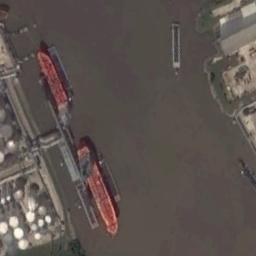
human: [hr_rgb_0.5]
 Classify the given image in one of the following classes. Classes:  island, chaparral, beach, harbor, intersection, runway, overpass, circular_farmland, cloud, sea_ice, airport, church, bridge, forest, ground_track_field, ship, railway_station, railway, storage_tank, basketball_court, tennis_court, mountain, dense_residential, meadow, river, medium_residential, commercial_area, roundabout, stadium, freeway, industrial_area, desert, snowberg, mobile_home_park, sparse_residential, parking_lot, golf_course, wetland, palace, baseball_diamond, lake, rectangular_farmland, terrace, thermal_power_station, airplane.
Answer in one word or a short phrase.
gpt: ship